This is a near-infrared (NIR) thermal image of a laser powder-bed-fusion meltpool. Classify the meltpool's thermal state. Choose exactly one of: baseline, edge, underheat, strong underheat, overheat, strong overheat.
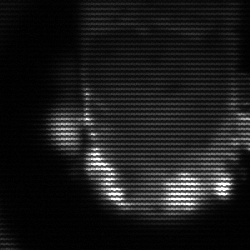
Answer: baseline